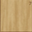
Piece: xx